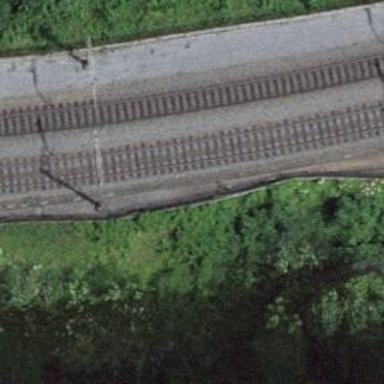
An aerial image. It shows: Railway track with contact line for electrification.